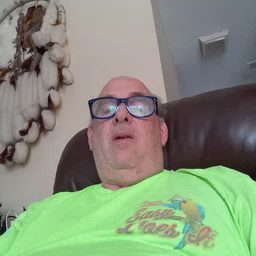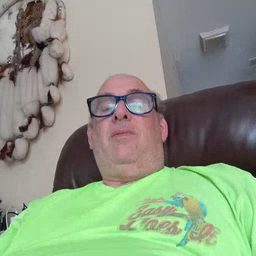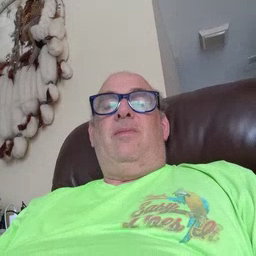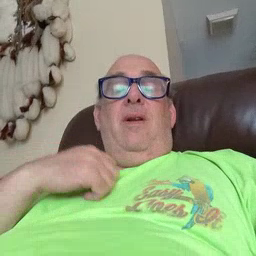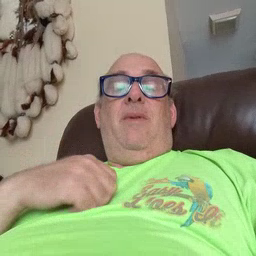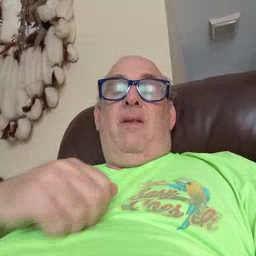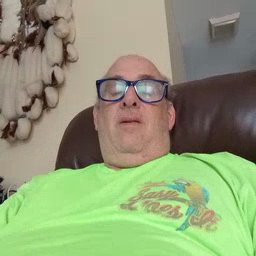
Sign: bath